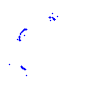
Particle: proton